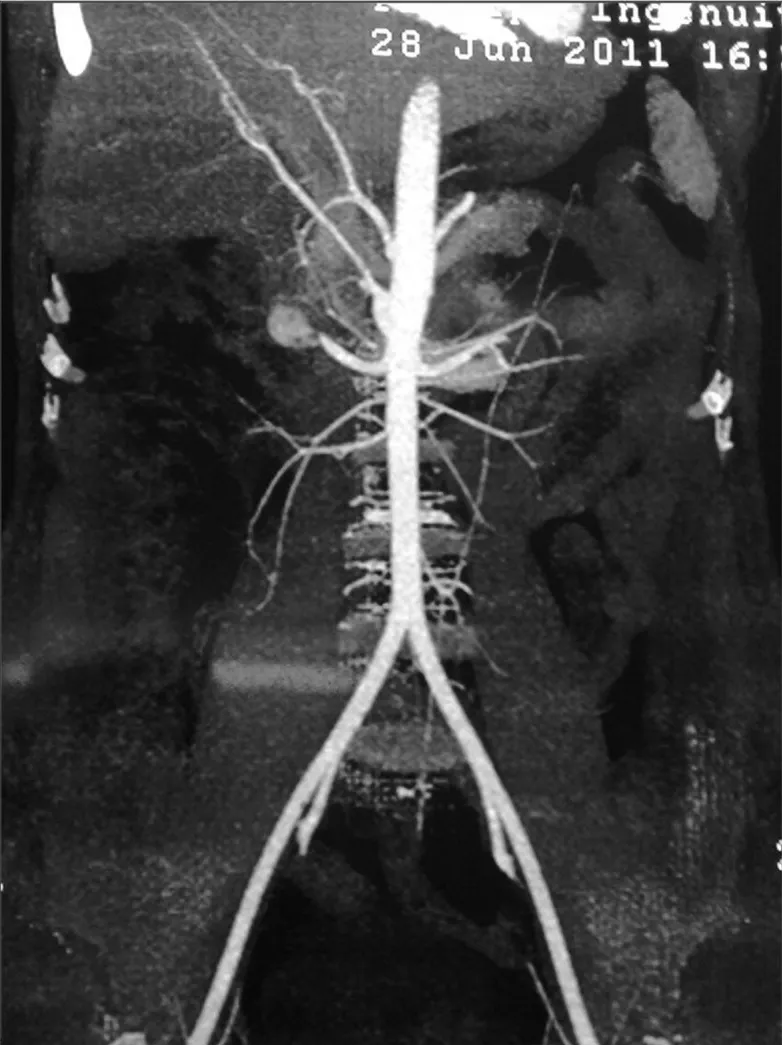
Contrast enhanced CT revealed a solitary insulinoma in the head of pancreas.
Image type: radiology (ct)